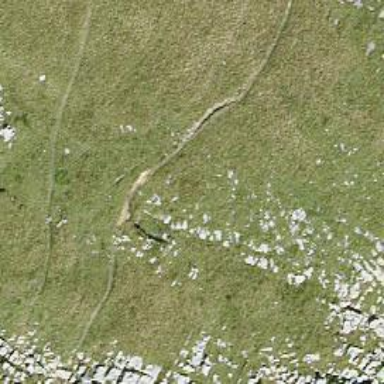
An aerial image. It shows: Path.